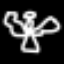
Label: angel